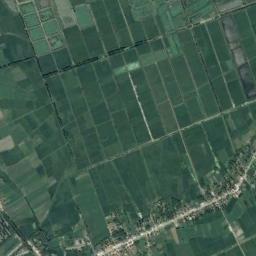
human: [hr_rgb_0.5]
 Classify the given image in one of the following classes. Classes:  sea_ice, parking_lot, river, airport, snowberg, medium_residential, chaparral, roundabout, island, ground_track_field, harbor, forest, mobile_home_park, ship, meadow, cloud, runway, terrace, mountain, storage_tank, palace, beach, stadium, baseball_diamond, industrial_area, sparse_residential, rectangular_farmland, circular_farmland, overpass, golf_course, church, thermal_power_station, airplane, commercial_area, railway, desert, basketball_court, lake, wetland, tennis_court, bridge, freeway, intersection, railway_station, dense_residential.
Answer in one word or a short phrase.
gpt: rectangular_farmland